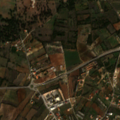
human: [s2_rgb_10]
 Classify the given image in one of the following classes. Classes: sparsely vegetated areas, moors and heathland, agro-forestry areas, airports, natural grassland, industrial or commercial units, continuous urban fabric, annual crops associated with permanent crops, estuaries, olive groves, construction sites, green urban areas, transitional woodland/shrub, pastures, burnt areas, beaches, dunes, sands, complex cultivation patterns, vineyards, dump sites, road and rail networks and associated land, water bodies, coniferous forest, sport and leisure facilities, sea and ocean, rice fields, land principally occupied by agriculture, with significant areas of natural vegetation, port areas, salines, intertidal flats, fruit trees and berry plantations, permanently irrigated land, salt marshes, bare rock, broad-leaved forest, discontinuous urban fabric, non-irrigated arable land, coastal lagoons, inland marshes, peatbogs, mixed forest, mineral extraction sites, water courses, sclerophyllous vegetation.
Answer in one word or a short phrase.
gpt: complex cultivation patterns, broad-leaved forest